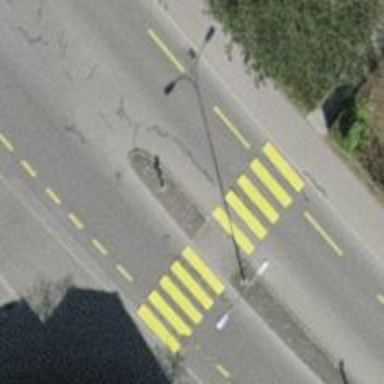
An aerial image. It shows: Marked road crossing with pedestrian island.